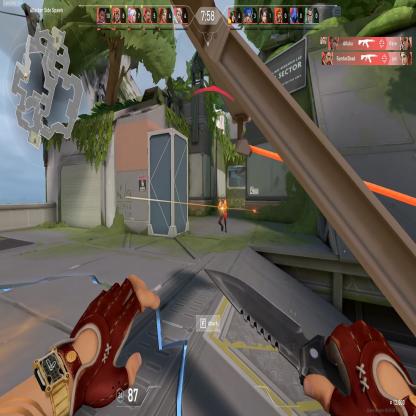
Label: enemy